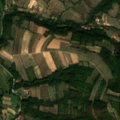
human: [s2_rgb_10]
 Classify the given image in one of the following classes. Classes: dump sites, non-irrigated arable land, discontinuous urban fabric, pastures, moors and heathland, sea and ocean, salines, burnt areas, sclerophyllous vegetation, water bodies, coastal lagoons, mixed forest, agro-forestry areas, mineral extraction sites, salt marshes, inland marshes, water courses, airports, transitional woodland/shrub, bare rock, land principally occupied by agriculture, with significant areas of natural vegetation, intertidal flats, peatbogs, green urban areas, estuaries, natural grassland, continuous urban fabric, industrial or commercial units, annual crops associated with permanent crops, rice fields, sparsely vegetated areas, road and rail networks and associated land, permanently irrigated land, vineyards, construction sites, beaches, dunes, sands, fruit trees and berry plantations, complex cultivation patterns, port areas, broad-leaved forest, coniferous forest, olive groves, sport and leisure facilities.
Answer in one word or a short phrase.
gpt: complex cultivation patterns, land principally occupied by agriculture, with significant areas of natural vegetation, broad-leaved forest